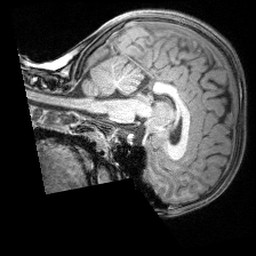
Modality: T1w
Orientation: sagittal
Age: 10
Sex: female
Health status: ill
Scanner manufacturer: siemens
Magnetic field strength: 3 T
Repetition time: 1.6 s
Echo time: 0.00179 s